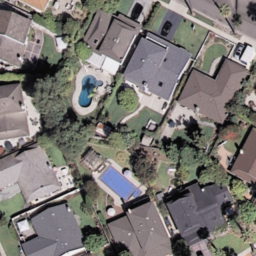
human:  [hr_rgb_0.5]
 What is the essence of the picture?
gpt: medium residential